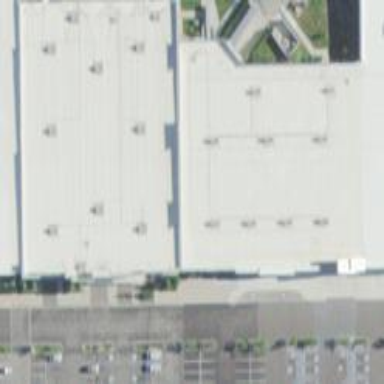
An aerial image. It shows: Retail building.